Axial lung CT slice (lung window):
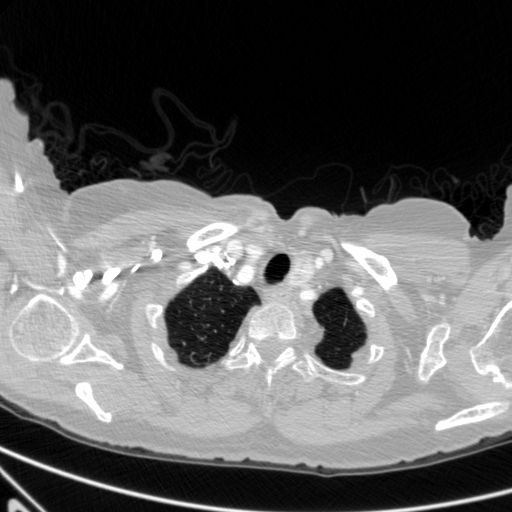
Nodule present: no